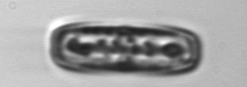
Label: Ephemera